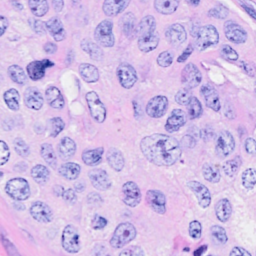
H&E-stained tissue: Breast